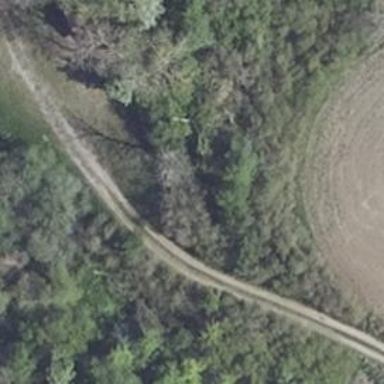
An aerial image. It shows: Sandy track with grade 4 tracktype.